Field crop: tomato
Growth stage: 2
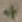
Species: solanum